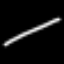
Label: line